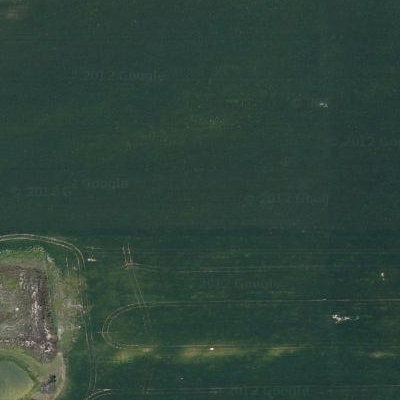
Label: Field